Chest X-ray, AP view. Patient: 52 years old, sex M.
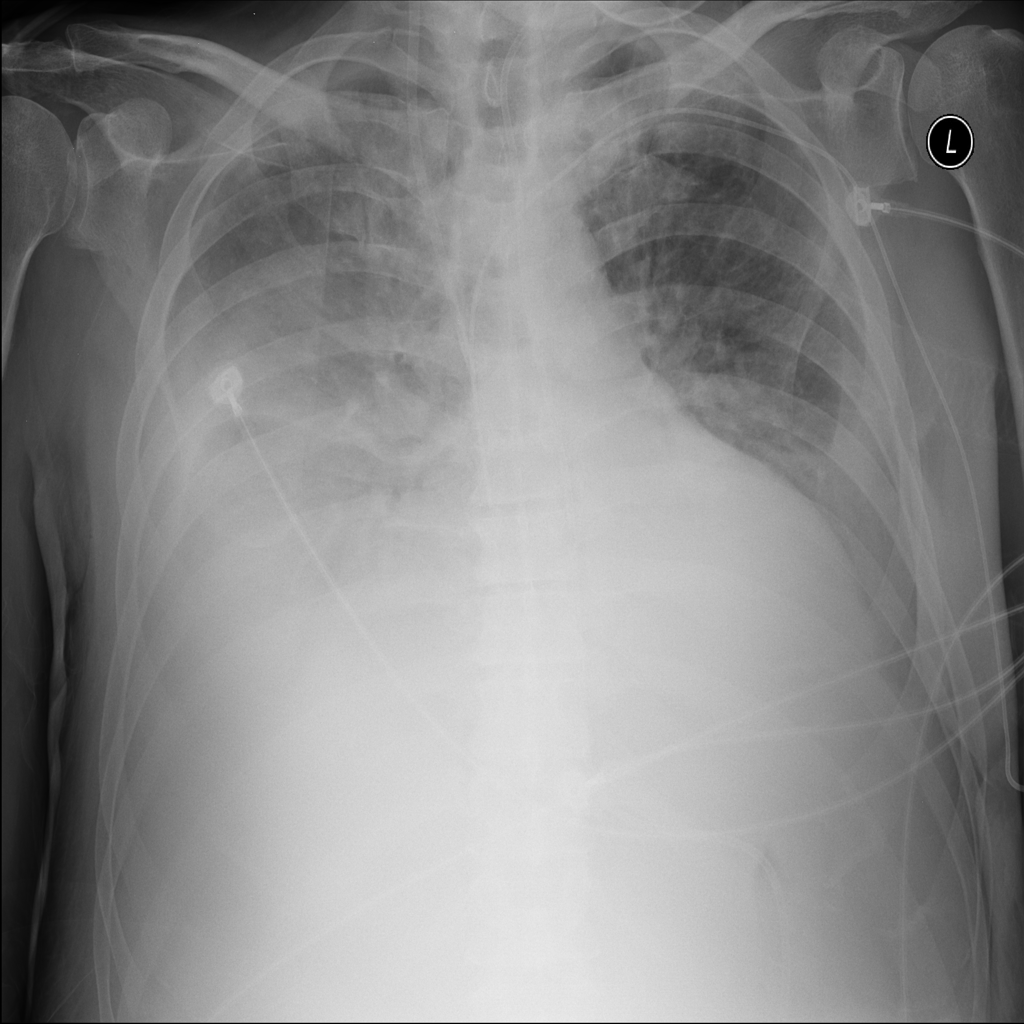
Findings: Infiltration